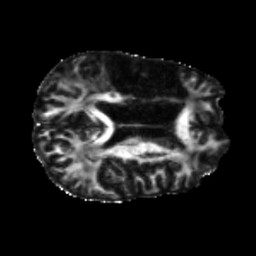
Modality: FA
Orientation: axial
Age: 61
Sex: male
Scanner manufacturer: siemens
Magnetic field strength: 3 T
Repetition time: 5.25 s
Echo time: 0.08 s